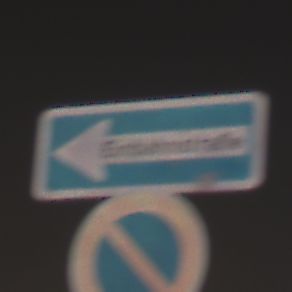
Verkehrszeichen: EinbahnstrasseLinksweisend
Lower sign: EingeschraenktesHalteverbot
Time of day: Night
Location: Outdoor (Urban)
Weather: PartlyCloudy
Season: NotSpecified
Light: Artificial